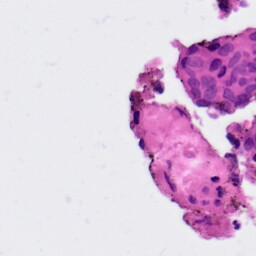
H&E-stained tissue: Ovarian